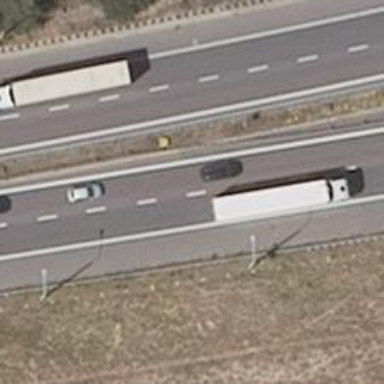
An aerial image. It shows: Asphalt road designated as trunk highway.